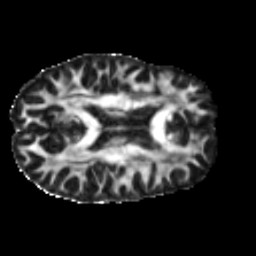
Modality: FA
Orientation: axial
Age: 46
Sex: male
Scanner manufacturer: siemens
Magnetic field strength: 3 T
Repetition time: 5 s
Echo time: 0.092 s